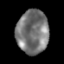
Tissue: lung
Cell type: Epithelial cells
Senescence score: 0.1892
Nuclear area (px): 1367
Mean DAPI intensity: 118.868